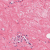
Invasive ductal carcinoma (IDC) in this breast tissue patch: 0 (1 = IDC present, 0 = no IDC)